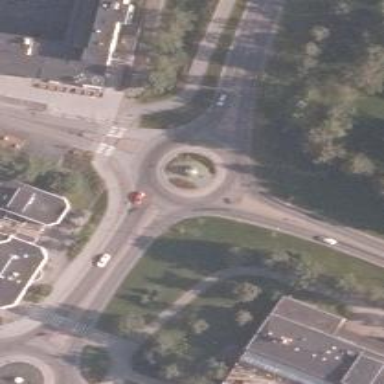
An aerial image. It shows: Secondary road with asphalt surface leading to roundabout.